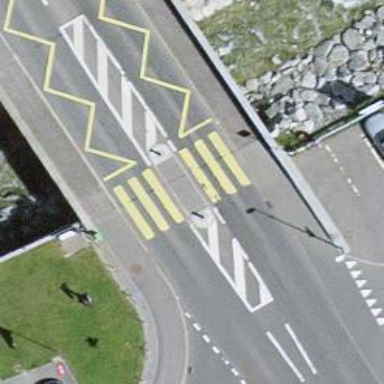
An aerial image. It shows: Uncontrolled zebra crossing on the road.